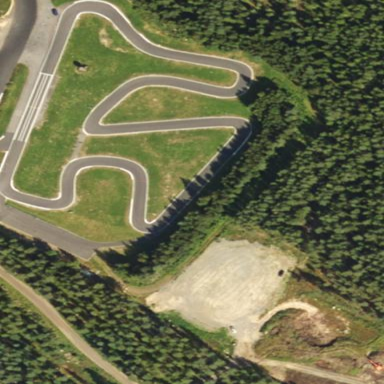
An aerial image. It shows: Karting raceway for sports activities.